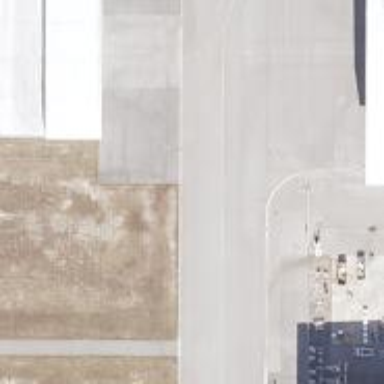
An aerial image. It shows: Taxiway at the airport with asphalt surface.